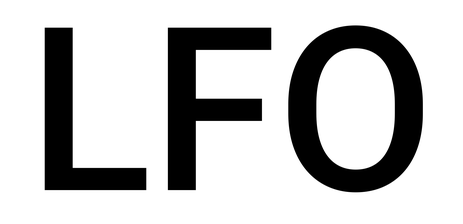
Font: Roboto_Medium